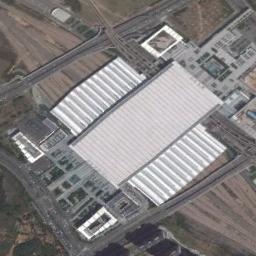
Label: railway_station